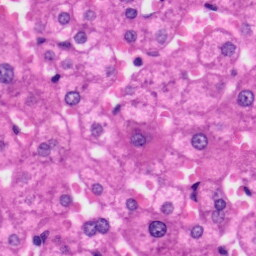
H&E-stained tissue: Liver